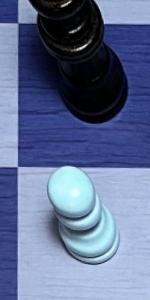
Label: Pawn_White